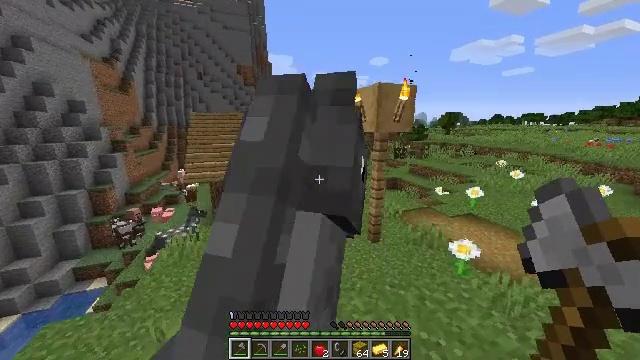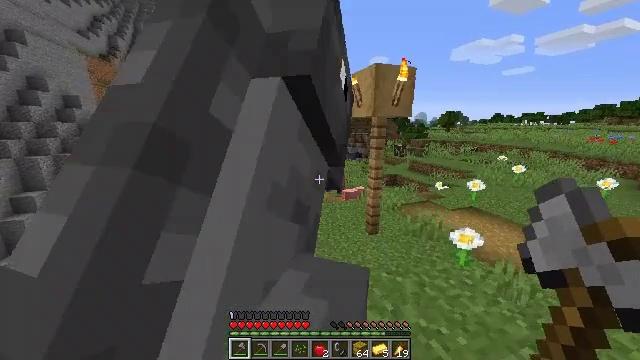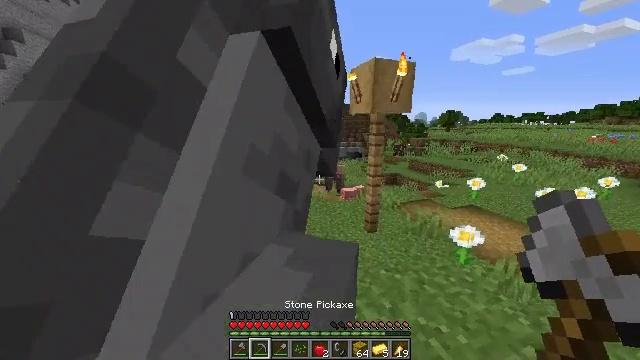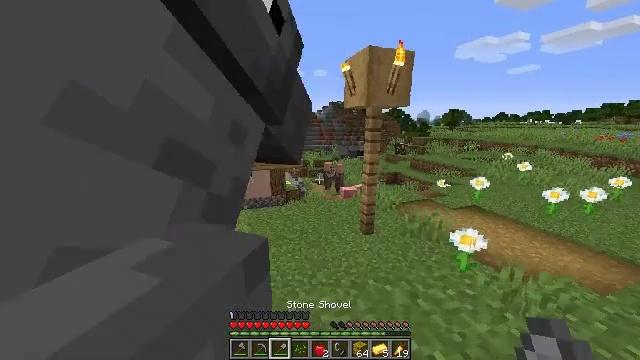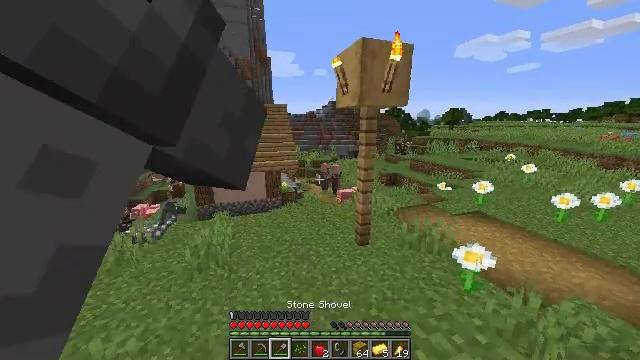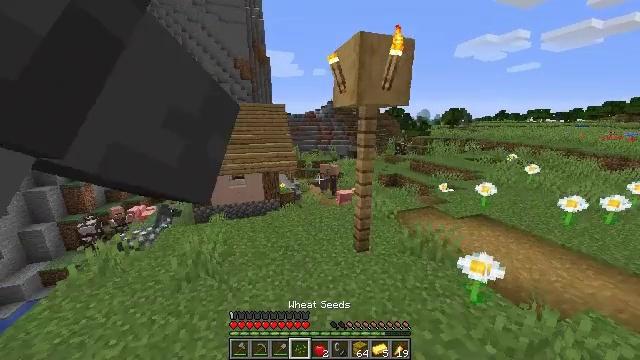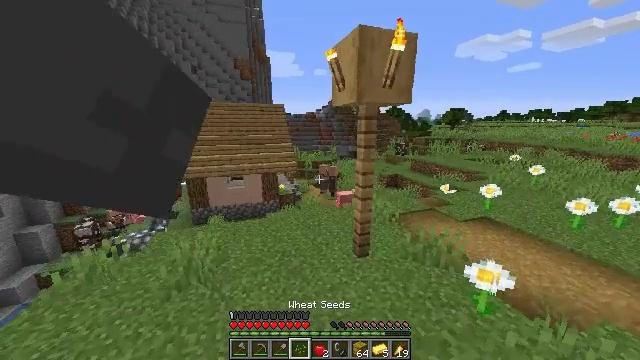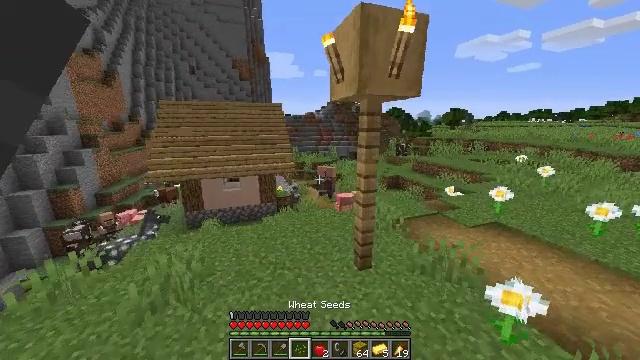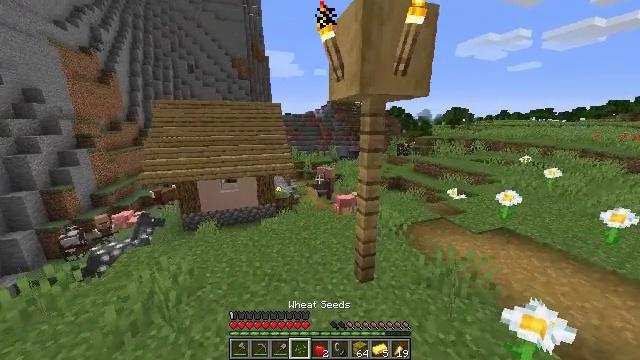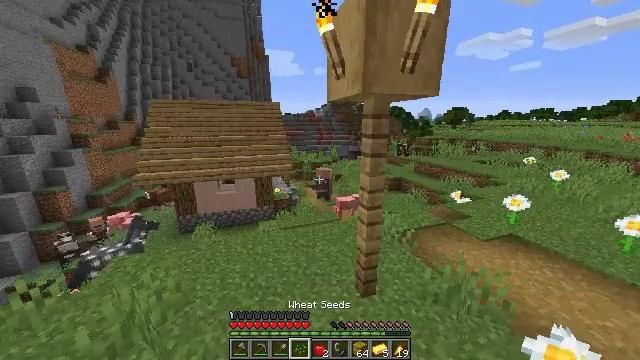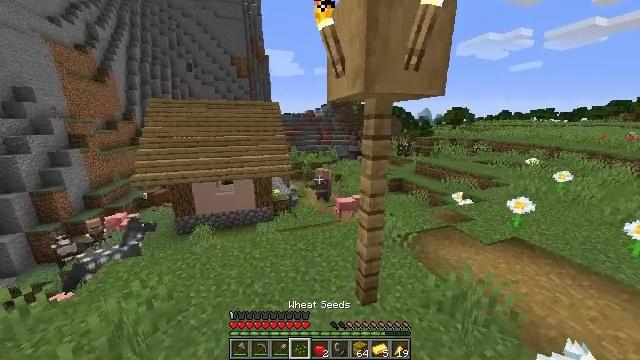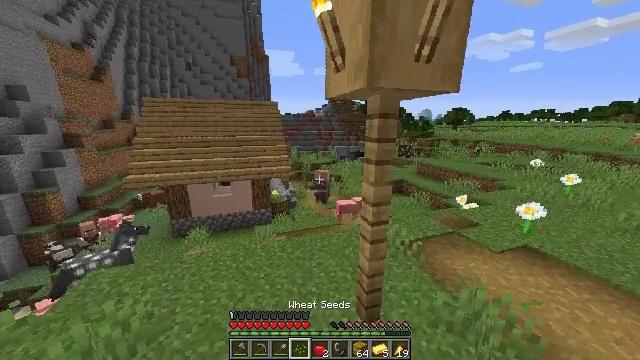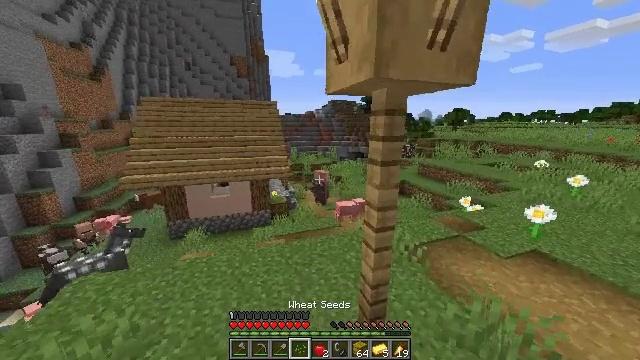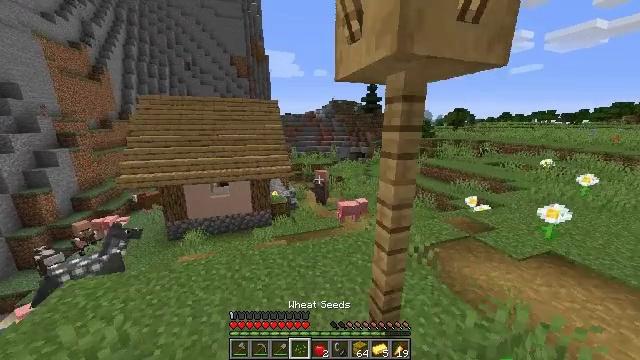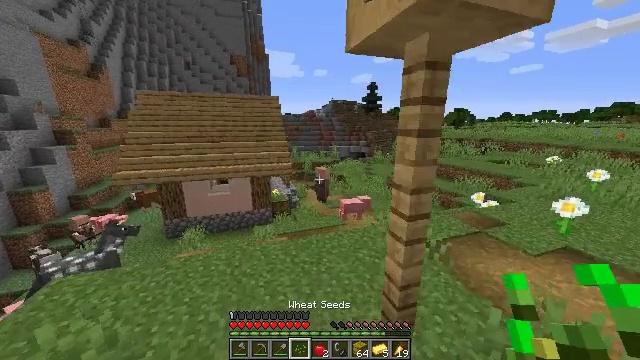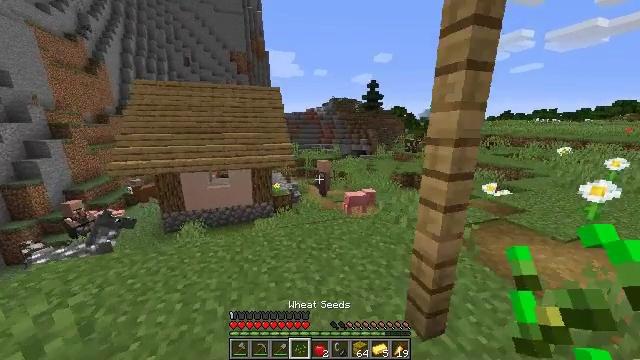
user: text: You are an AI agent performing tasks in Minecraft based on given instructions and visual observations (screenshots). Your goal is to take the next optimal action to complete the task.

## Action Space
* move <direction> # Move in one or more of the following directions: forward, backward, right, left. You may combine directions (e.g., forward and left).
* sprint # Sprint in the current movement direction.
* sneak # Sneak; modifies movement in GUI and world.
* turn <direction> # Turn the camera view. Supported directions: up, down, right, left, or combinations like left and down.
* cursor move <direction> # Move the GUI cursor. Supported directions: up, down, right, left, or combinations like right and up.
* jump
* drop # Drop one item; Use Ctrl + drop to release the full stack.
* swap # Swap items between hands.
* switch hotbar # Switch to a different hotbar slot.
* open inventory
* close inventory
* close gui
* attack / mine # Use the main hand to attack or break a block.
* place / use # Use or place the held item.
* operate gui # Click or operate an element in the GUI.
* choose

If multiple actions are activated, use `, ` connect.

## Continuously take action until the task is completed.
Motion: motion action
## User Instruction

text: Attack the clay block to obtain it.
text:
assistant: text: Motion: move forward
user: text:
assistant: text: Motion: move forward
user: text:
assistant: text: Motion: move forward
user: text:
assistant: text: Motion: move forward
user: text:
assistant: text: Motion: move forward
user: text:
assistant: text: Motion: move forward
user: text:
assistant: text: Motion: move forward
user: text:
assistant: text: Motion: move forward
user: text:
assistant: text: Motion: move forward
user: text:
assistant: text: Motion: move forward
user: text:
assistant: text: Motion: move forward
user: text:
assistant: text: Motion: move forward and move left
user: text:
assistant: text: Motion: move forward and move left
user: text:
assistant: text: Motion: move forward and move left
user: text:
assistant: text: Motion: move forward and move left
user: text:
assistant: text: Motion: move forward and move left
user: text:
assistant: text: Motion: move forward
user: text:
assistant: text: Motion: move forward
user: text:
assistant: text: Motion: move forward
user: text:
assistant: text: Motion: move forward
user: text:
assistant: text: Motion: move forward
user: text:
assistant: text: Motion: move forward
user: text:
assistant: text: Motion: move forward
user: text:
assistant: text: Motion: move forward
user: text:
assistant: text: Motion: move forward
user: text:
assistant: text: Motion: move forward
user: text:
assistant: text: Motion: move forward
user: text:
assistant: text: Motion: move forward
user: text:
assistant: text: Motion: move forward
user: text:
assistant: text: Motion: move forward